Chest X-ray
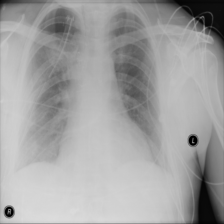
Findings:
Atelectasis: negative
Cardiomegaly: negative
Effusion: negative
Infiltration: negative
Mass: negative
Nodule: negative
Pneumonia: negative
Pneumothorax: negative
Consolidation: negative
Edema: negative
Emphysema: negative
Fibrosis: negative
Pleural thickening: negative
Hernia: negative